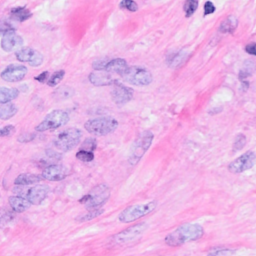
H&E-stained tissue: Breast